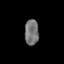
Tissue: prostate
Cell type: T cells
Senescence score: 0.3616
Nuclear area (px): 351
Mean DAPI intensity: 116.234